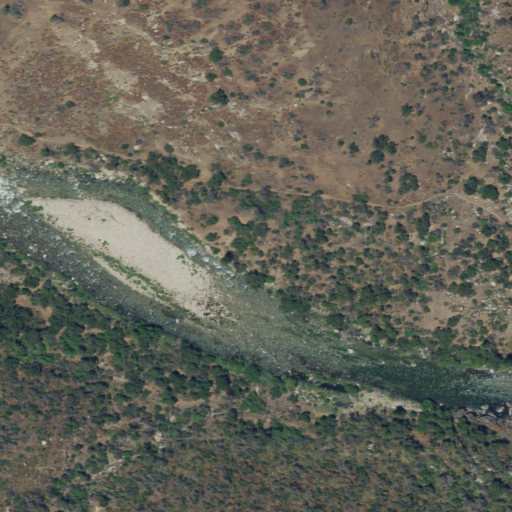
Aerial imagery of valley in California named Fox Canyon containing grassland, shrub, herbaceous wetlands, evergreen forest, and open water